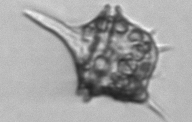
Label: Amylax